Question: I have a problem with matrix logical operation. I want to use 'bitwise_and' with image A and image B to get the result image C.
The image data type are all 'Mat', image A was processed after some functions and it was a binary image with 3 channels. Image B was also a binary image after some processing but just with 1 channel.
Because the channel numbers are different, I get error when do 'bitwise_and'.
How should I do to merge the channel or any else methods to solve this problem?
Here shows image A,B,C:

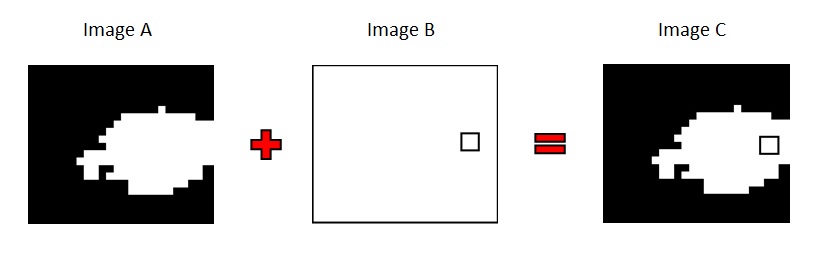
Answer: You need 'A' and 'B' to have same size, type and number of channels. You can use 'cvtColor' to convert from 3 to 1 channel, or viceversa. It depends on the type you want for 'C':
'''
Mat A; // CV_8UC3
Mat B; // CV_8UC1
'''
If you want 'C' to be 3 channels:
'''
cvtColor(B, B, COLOR_GRAY2BGR);
Mat C;
bitwise_and(A,B,C); // C will be 3 channel, CV_8UC3
'''
else if you want 'C' to be 1 channel:
'''
cvtColor(A, A, COLOR_BGR2GRAY);
Mat C;
bitwise_and(A,B,C); // C will be 1 channel, CV_8UC1
'''
Also, if you don't need to use a mask, you can simply do:
'''
Mat C = A & B;
'''